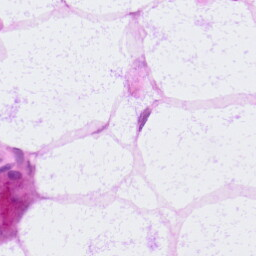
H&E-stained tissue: LymphNode